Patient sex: F
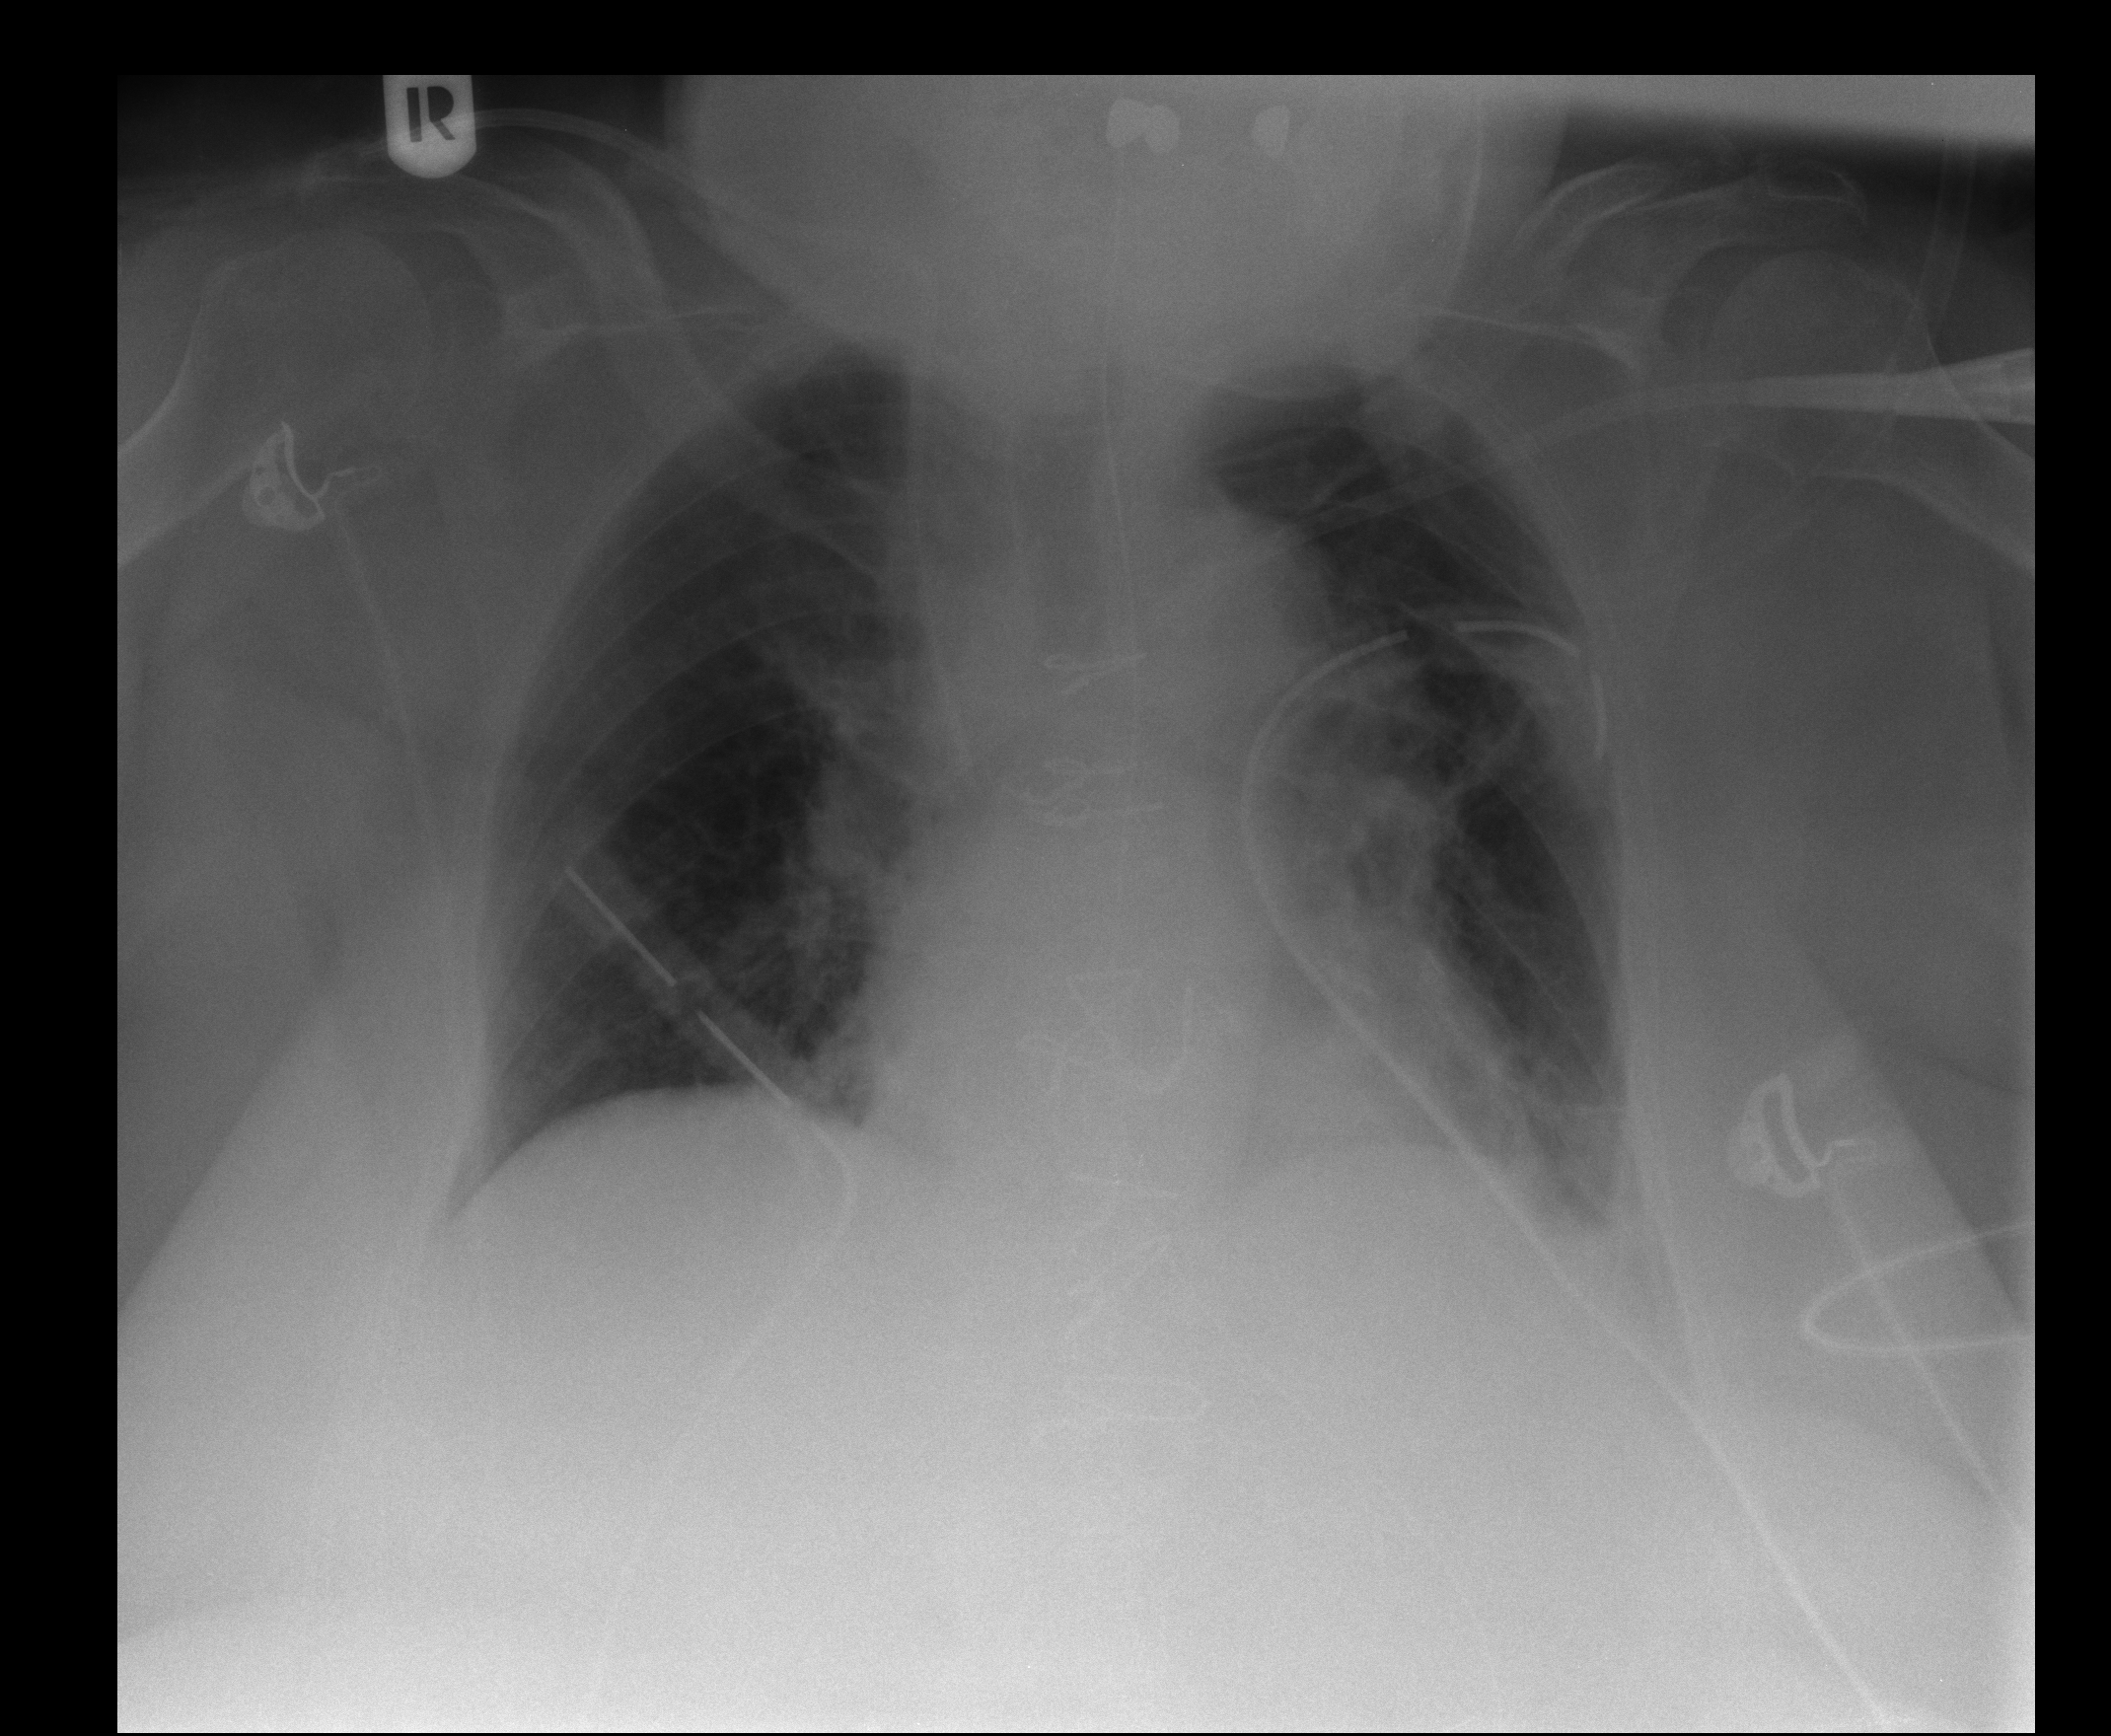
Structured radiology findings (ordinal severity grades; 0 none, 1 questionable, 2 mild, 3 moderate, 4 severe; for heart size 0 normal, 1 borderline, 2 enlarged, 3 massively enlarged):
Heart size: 0
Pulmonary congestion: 2
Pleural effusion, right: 0
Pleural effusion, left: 2
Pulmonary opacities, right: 0
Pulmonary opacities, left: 2
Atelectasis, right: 2
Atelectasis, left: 2